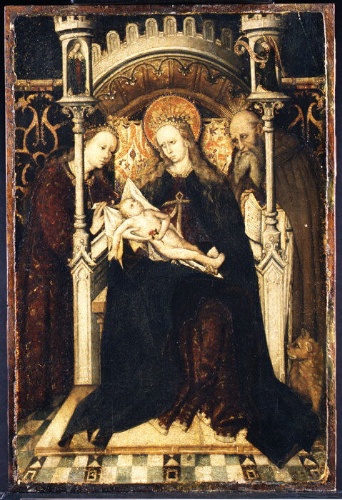
Title: Virgin and Child Enthroned with Saints Catherine and Jerome
Artist: Spanish Painter
Artist bio: mid-15th century
Object type: Painting
Classification: Paintings
Medium: Tempera, oil, and gold on wood
Dimensions: 20 3/8 x 13 3/4 in. (51.8 x 34.9 cm)
Department: European Paintings
Credit line: The Friedsam Collection, Bequest of Michael Friedsam, 1931
Accession year: 1932
Repository: Metropolitan Museum of Art, New York, NY
Tags: Madonna and Child|Saint Catherine|Saint Jerome